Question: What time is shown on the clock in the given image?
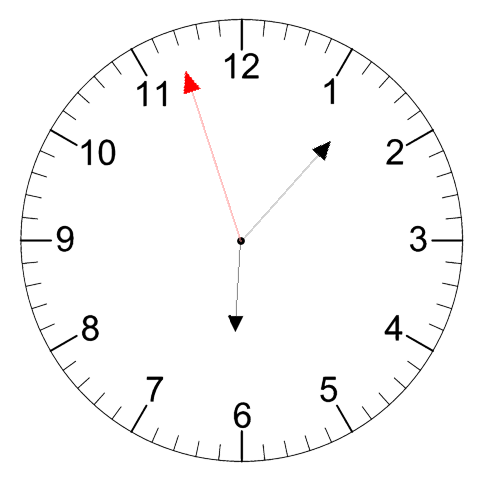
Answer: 06:06:57